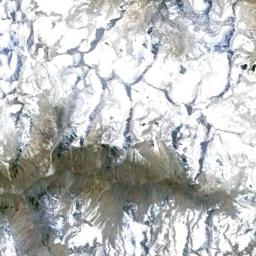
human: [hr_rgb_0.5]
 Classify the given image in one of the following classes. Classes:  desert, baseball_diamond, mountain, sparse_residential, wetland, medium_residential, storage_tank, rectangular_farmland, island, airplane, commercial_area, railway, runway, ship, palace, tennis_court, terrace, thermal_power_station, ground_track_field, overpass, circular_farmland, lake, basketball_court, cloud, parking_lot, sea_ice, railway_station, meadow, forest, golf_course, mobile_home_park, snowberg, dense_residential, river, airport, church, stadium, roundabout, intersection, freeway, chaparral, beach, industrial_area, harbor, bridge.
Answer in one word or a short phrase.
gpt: snowberg